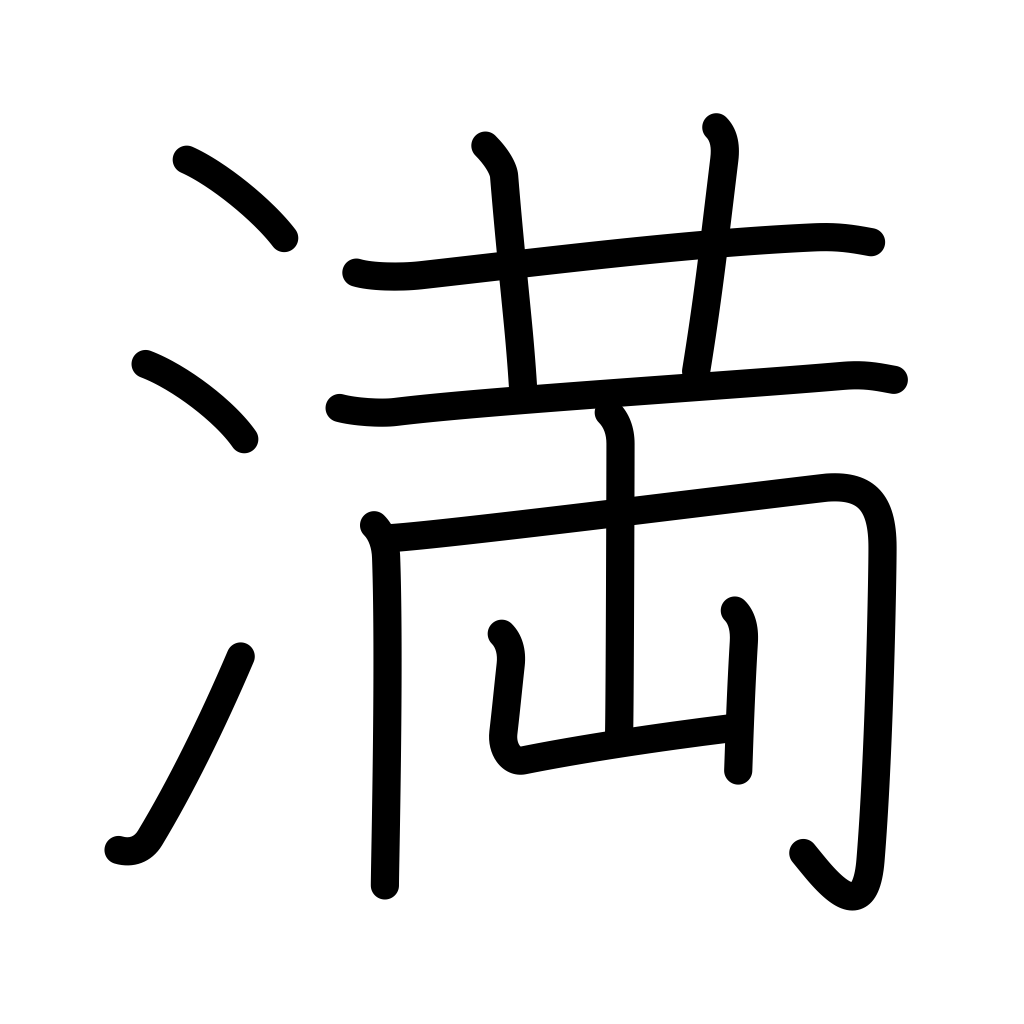
Meaning: full, fullness, enough, satisfy